Frequency: 90000
Velocity: 0,279
Power: 19,5
Pulse duration: 0,0000001
Pass count: 1
Magnification: 10
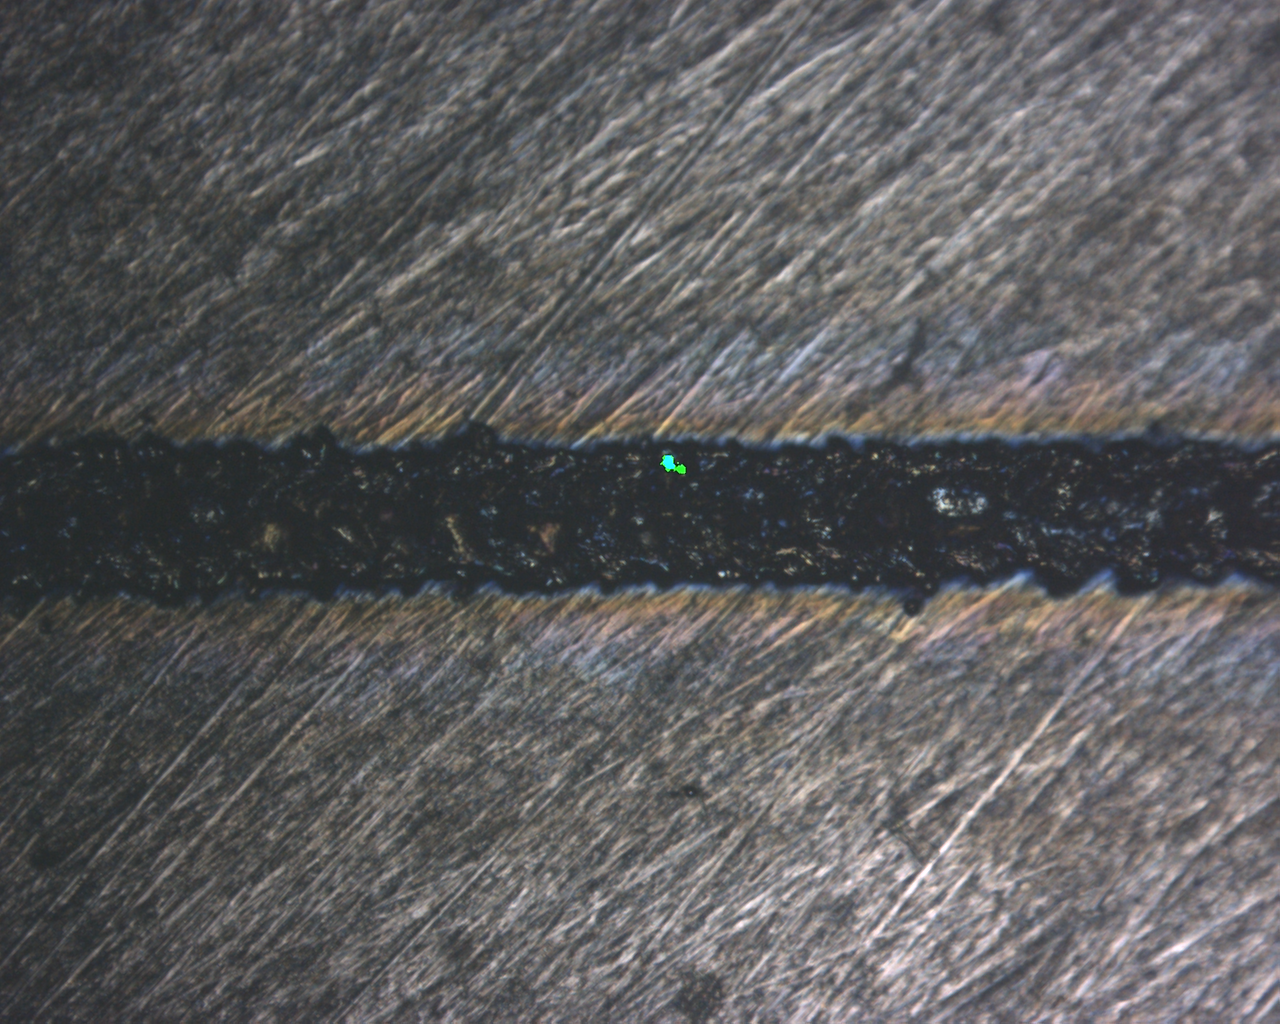
Measured width: 141.632
Other width: 47.717